Question: I have an editor on my page (Cleditor jquery plugin).
By default it can insert image, but text doesn't wrap it. I've tried vertical-align:top, but it didn't help:

What css I should point to image to get wrapped by text? You can try to do this in firebug on CLEditor <URL>
P.S. I've tried float: left, and it worked. But I should consider that it is editor, and user can move this image to right (and then it should be float: right, but how to catch when to switch float direction) - So I think, should be another decision.
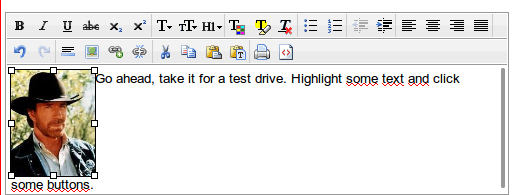
Answer: WYSIWYG editors are no replacement for proper code. Some of the better ones have a CSS drop-down that will use your own stylesheets, allowing you select the image and select 'float:left' (plus you probably want some margins too), or some custom CSS class.
In top of that you end up with things like '<b>this<b></b> is bold<b>' if you're not too careful. Overall, they're crap.
If you're using a standard layout, you may want to define something like this and allow the CSS to do the work instead of the editor.
'''
.article img {
float:left;
margin-right:5px;
margin-bottom:5px
}
'''
When you give this level on control to an unskilled user you're likely to end up with unexpected results.
If you are comfortable with going into the HTML and making direct edits, you can ise custom CSS classes.
'''
.article img.left {
float:left;
margin-right:5px;
margin-bottom:5px
}
.article img.right {
float:right;
margin-left:5px;
margin-bottom:5px
}
'''
Then you need to add the class names to the img tag:
'''
<img class="left" src="..." />
'''
or
'''
<img class="right" src="..." />
'''